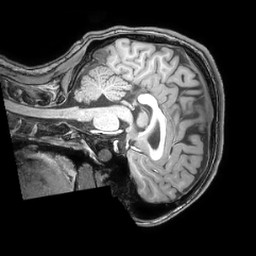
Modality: T1w
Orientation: sagittal
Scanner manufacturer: philips
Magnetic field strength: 3 T
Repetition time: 0.008 s
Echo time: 0.0035 s